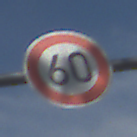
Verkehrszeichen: Geschwindigkeit60
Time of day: MorningAfternoon
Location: Outdoor (Nature)
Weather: PartlyCloudy
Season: NotSpecified
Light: Natural